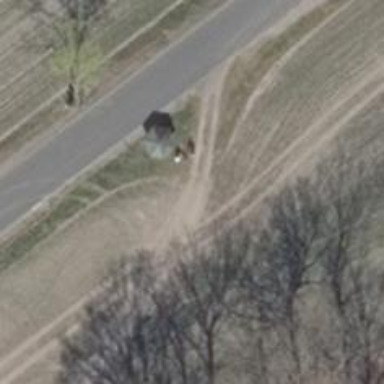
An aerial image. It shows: Shelter.